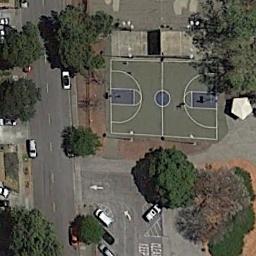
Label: basketball_court